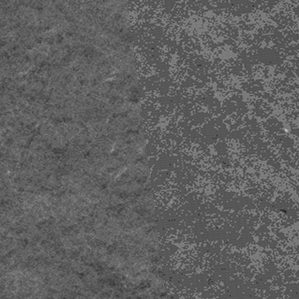
Label: frost